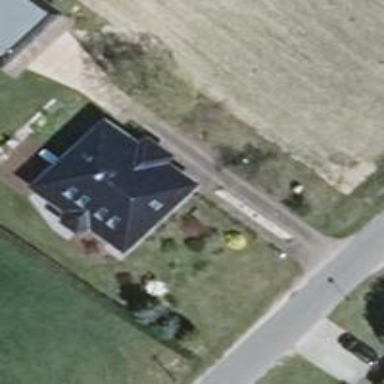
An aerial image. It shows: House with flat roof architecture. It has various building parts.